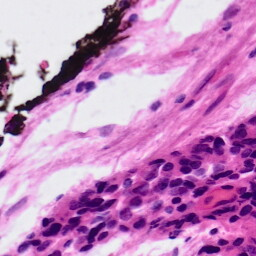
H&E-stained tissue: Ovarian